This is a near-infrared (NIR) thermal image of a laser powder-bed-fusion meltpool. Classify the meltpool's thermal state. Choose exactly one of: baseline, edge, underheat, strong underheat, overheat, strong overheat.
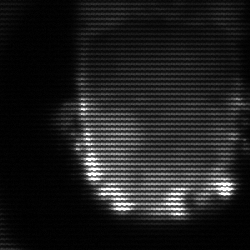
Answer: baseline